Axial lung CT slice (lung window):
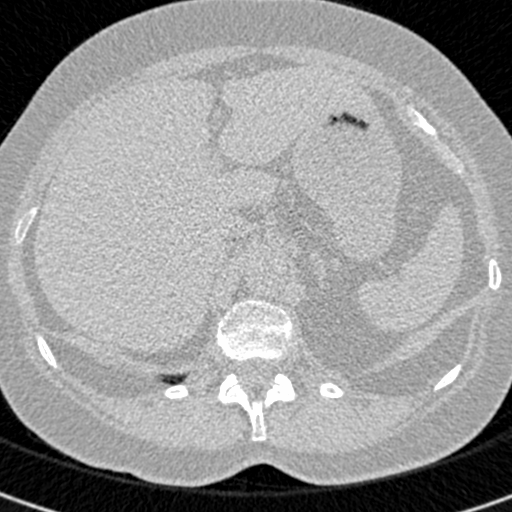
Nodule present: no